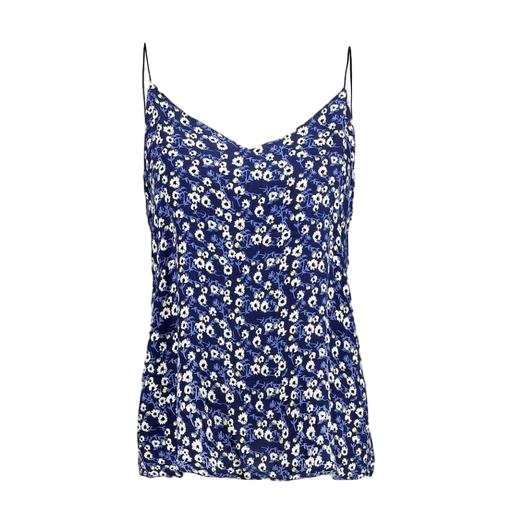
blue floral-print tank top, blue layla printed cami, blue floral-print top, white background